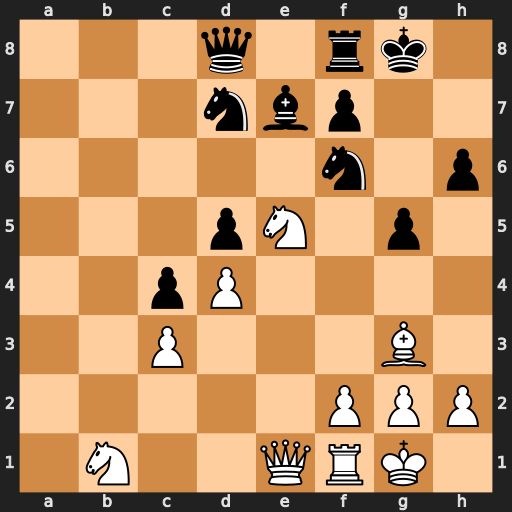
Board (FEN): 3q1rk1/3nbp2/5n1p/3pN1p1/2pP4/2P3B1/5PPP/1N2QRK1
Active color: w
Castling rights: -
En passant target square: -
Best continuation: Nc6 Qb6 Nxe7+